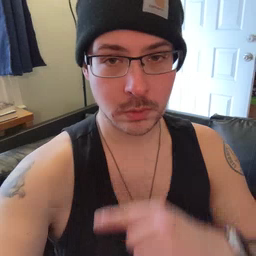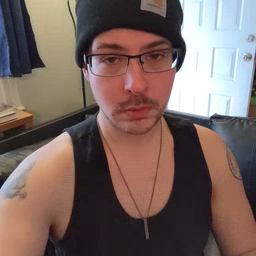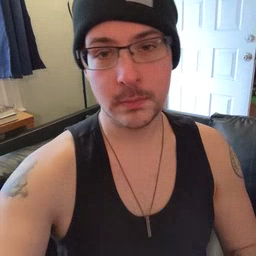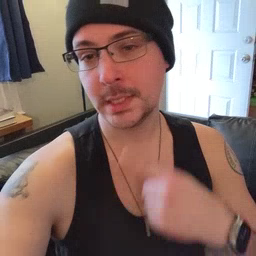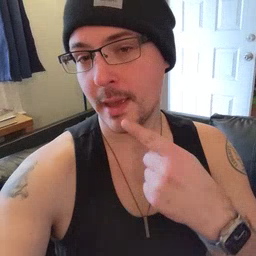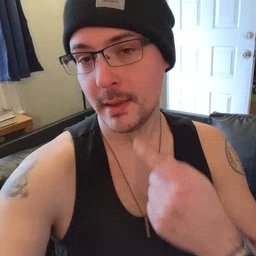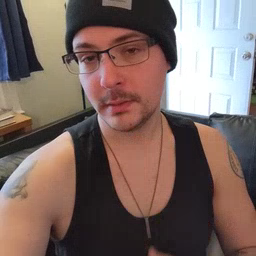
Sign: say